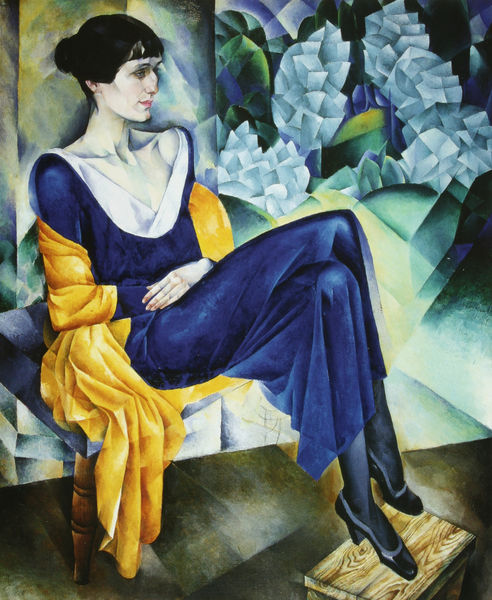
Titel: Bildnis Anna Akhmatova
Künstler: Natan Al'tman
Standort: St. Petersburg
Institution: Russisches Museum
Schlagwörter: blau, dunkel, fuß, gemälde, hand, kopf, körper, schatten, weiß, gelb, kubismus, mädchen, sitzen, ausschnitt, blumen, brust, busen, frau, frisur, haar, hell, holz, kleid, licht, mund, nase, raum, schwarz, stirn, stuhl, zimmer, blick, rot, schal, tuch, muster, rock, wand, arm, arme, augen, falten, gesicht, kleidung, mensch, bild, hals, innenraum, portrait, porträt, boden, auge, haare, sessel, stoff, stoffe, person, kinn, lippe, lippen, schulter, schultern, seide, beine, bein, brüste, füße, wangen, armlehne, lehne, sitz, perspektive, parkett, schuhe, abstrakt, mauer, bank, hocker, schemel, falte, zopf, wange, wände, schuh, mauern, frisut, decoltee, russisch, sehne, sehnen, splitter, decolette, mundr, russin, schämel